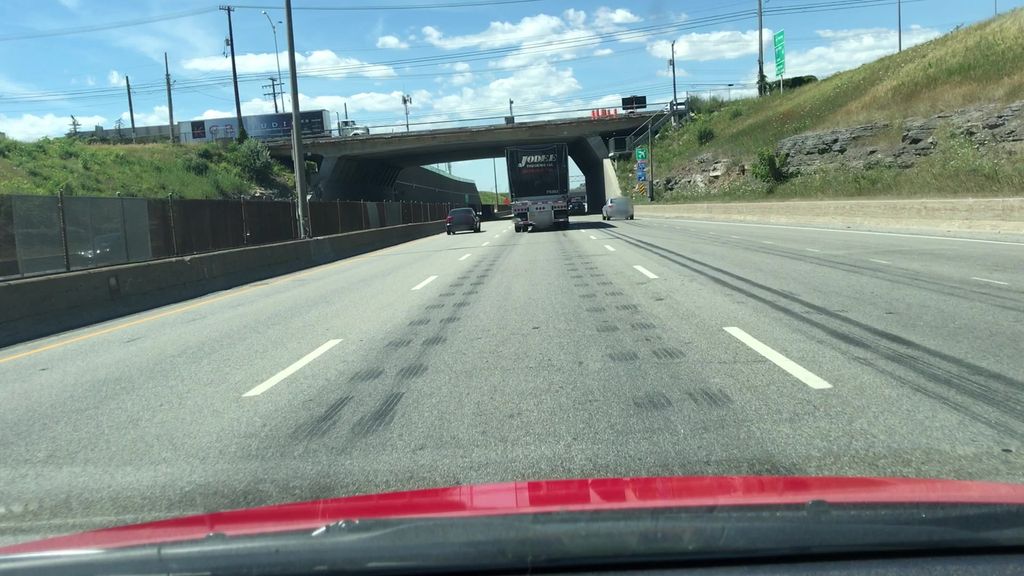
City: montreal